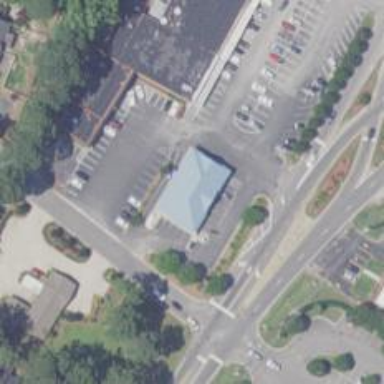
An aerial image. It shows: Pharmacy providing healthcare services.